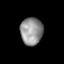
Tissue: prostate
Cell type: T cells
Senescence score: 0.3431
Nuclear area (px): 603
Mean DAPI intensity: 145.988